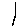
Label: moon